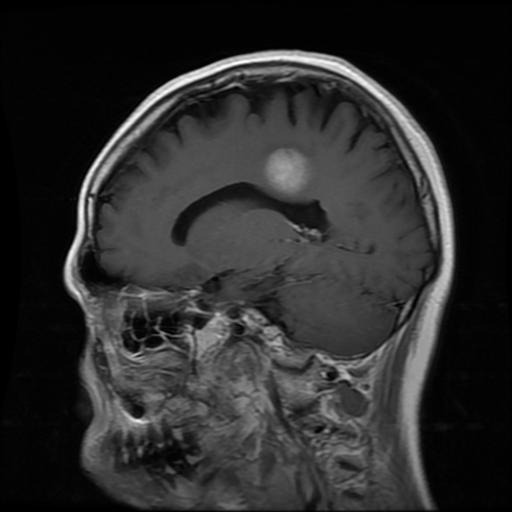
Label: meningioma